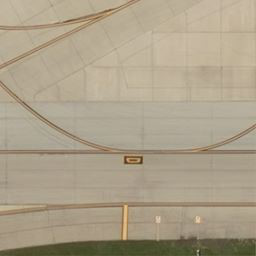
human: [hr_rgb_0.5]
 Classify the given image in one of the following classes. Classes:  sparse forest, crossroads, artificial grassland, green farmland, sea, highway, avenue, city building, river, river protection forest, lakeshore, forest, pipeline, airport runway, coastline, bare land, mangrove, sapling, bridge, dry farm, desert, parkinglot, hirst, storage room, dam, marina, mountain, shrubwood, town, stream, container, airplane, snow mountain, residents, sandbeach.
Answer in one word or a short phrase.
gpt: airport runway